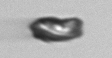
Label: detritus_transparent